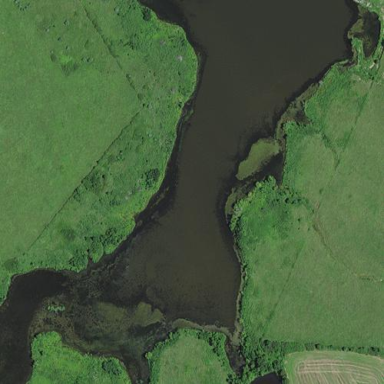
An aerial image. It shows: Reservoir.